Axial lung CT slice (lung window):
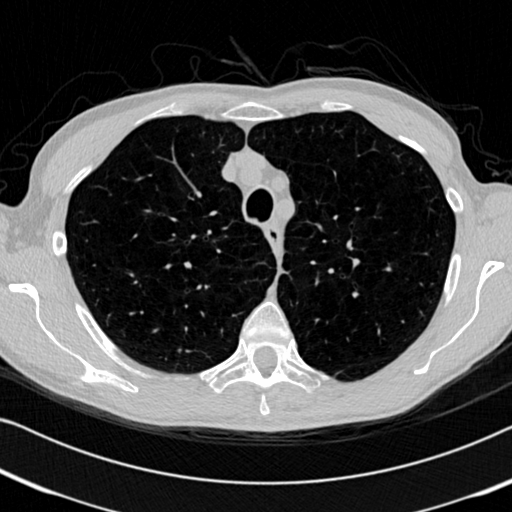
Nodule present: no